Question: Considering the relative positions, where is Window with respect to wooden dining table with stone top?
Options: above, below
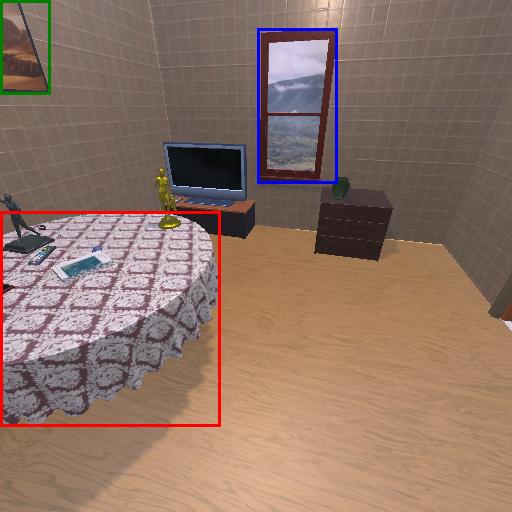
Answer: above